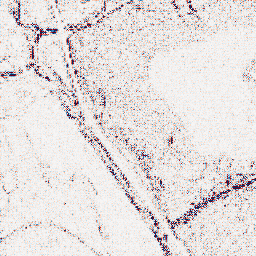
Category: wavelet
Decomposition family: wavelet_dwt
Decomposition parameters: wavelet: db2
level: 1
Upsampling method: bicubic_3x
Upsampling parameters: scale: 3
Upsampling scale: 3